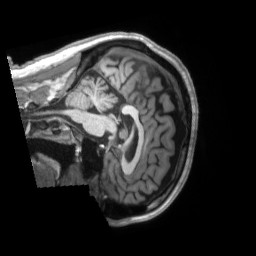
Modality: T1w
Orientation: sagittal
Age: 39
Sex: male
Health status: ill
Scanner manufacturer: siemens
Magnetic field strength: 3 T
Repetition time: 2.2 s
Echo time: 0.00157 s